Interaction volume radius: 5 \u00c5
Interaction volume height: 10 \u00c5
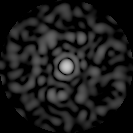
Disorder parameter: 0.7482